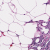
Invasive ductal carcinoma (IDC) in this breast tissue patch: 0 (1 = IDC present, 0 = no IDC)